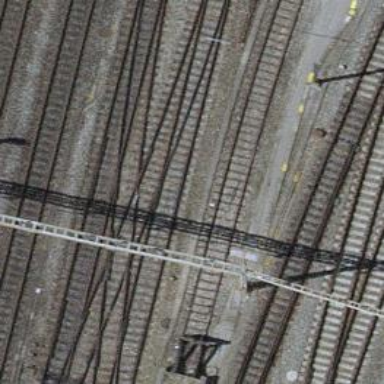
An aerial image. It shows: Railway crossing.